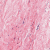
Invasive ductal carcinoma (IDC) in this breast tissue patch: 0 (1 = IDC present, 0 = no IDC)